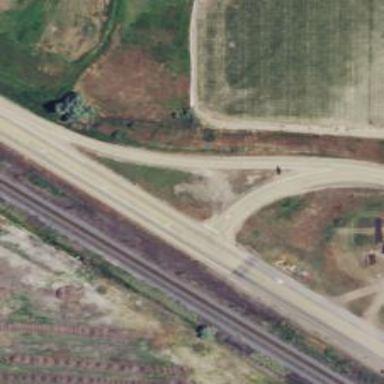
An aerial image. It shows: Trunk highway.